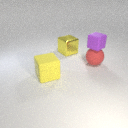
large yellow metal cube behind large red rubber sphere